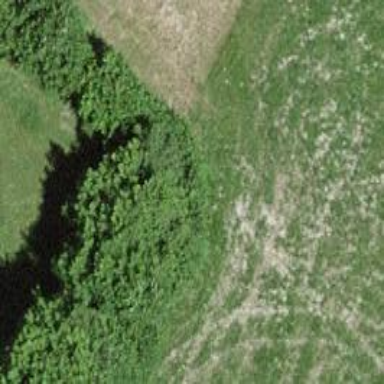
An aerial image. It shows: Row of trees in natural setting.